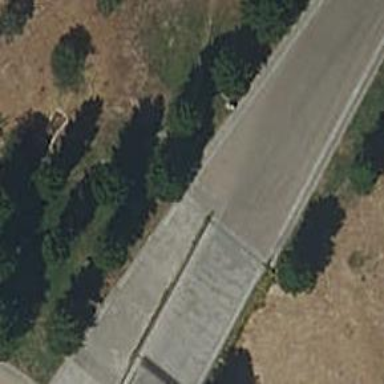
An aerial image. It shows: Concrete steps with ramp.